Field crop: maize
Growth stage: 2
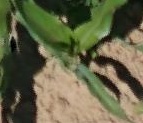
Species: maize